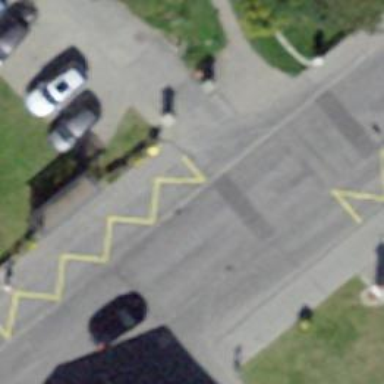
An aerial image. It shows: Post box is visible.